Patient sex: M
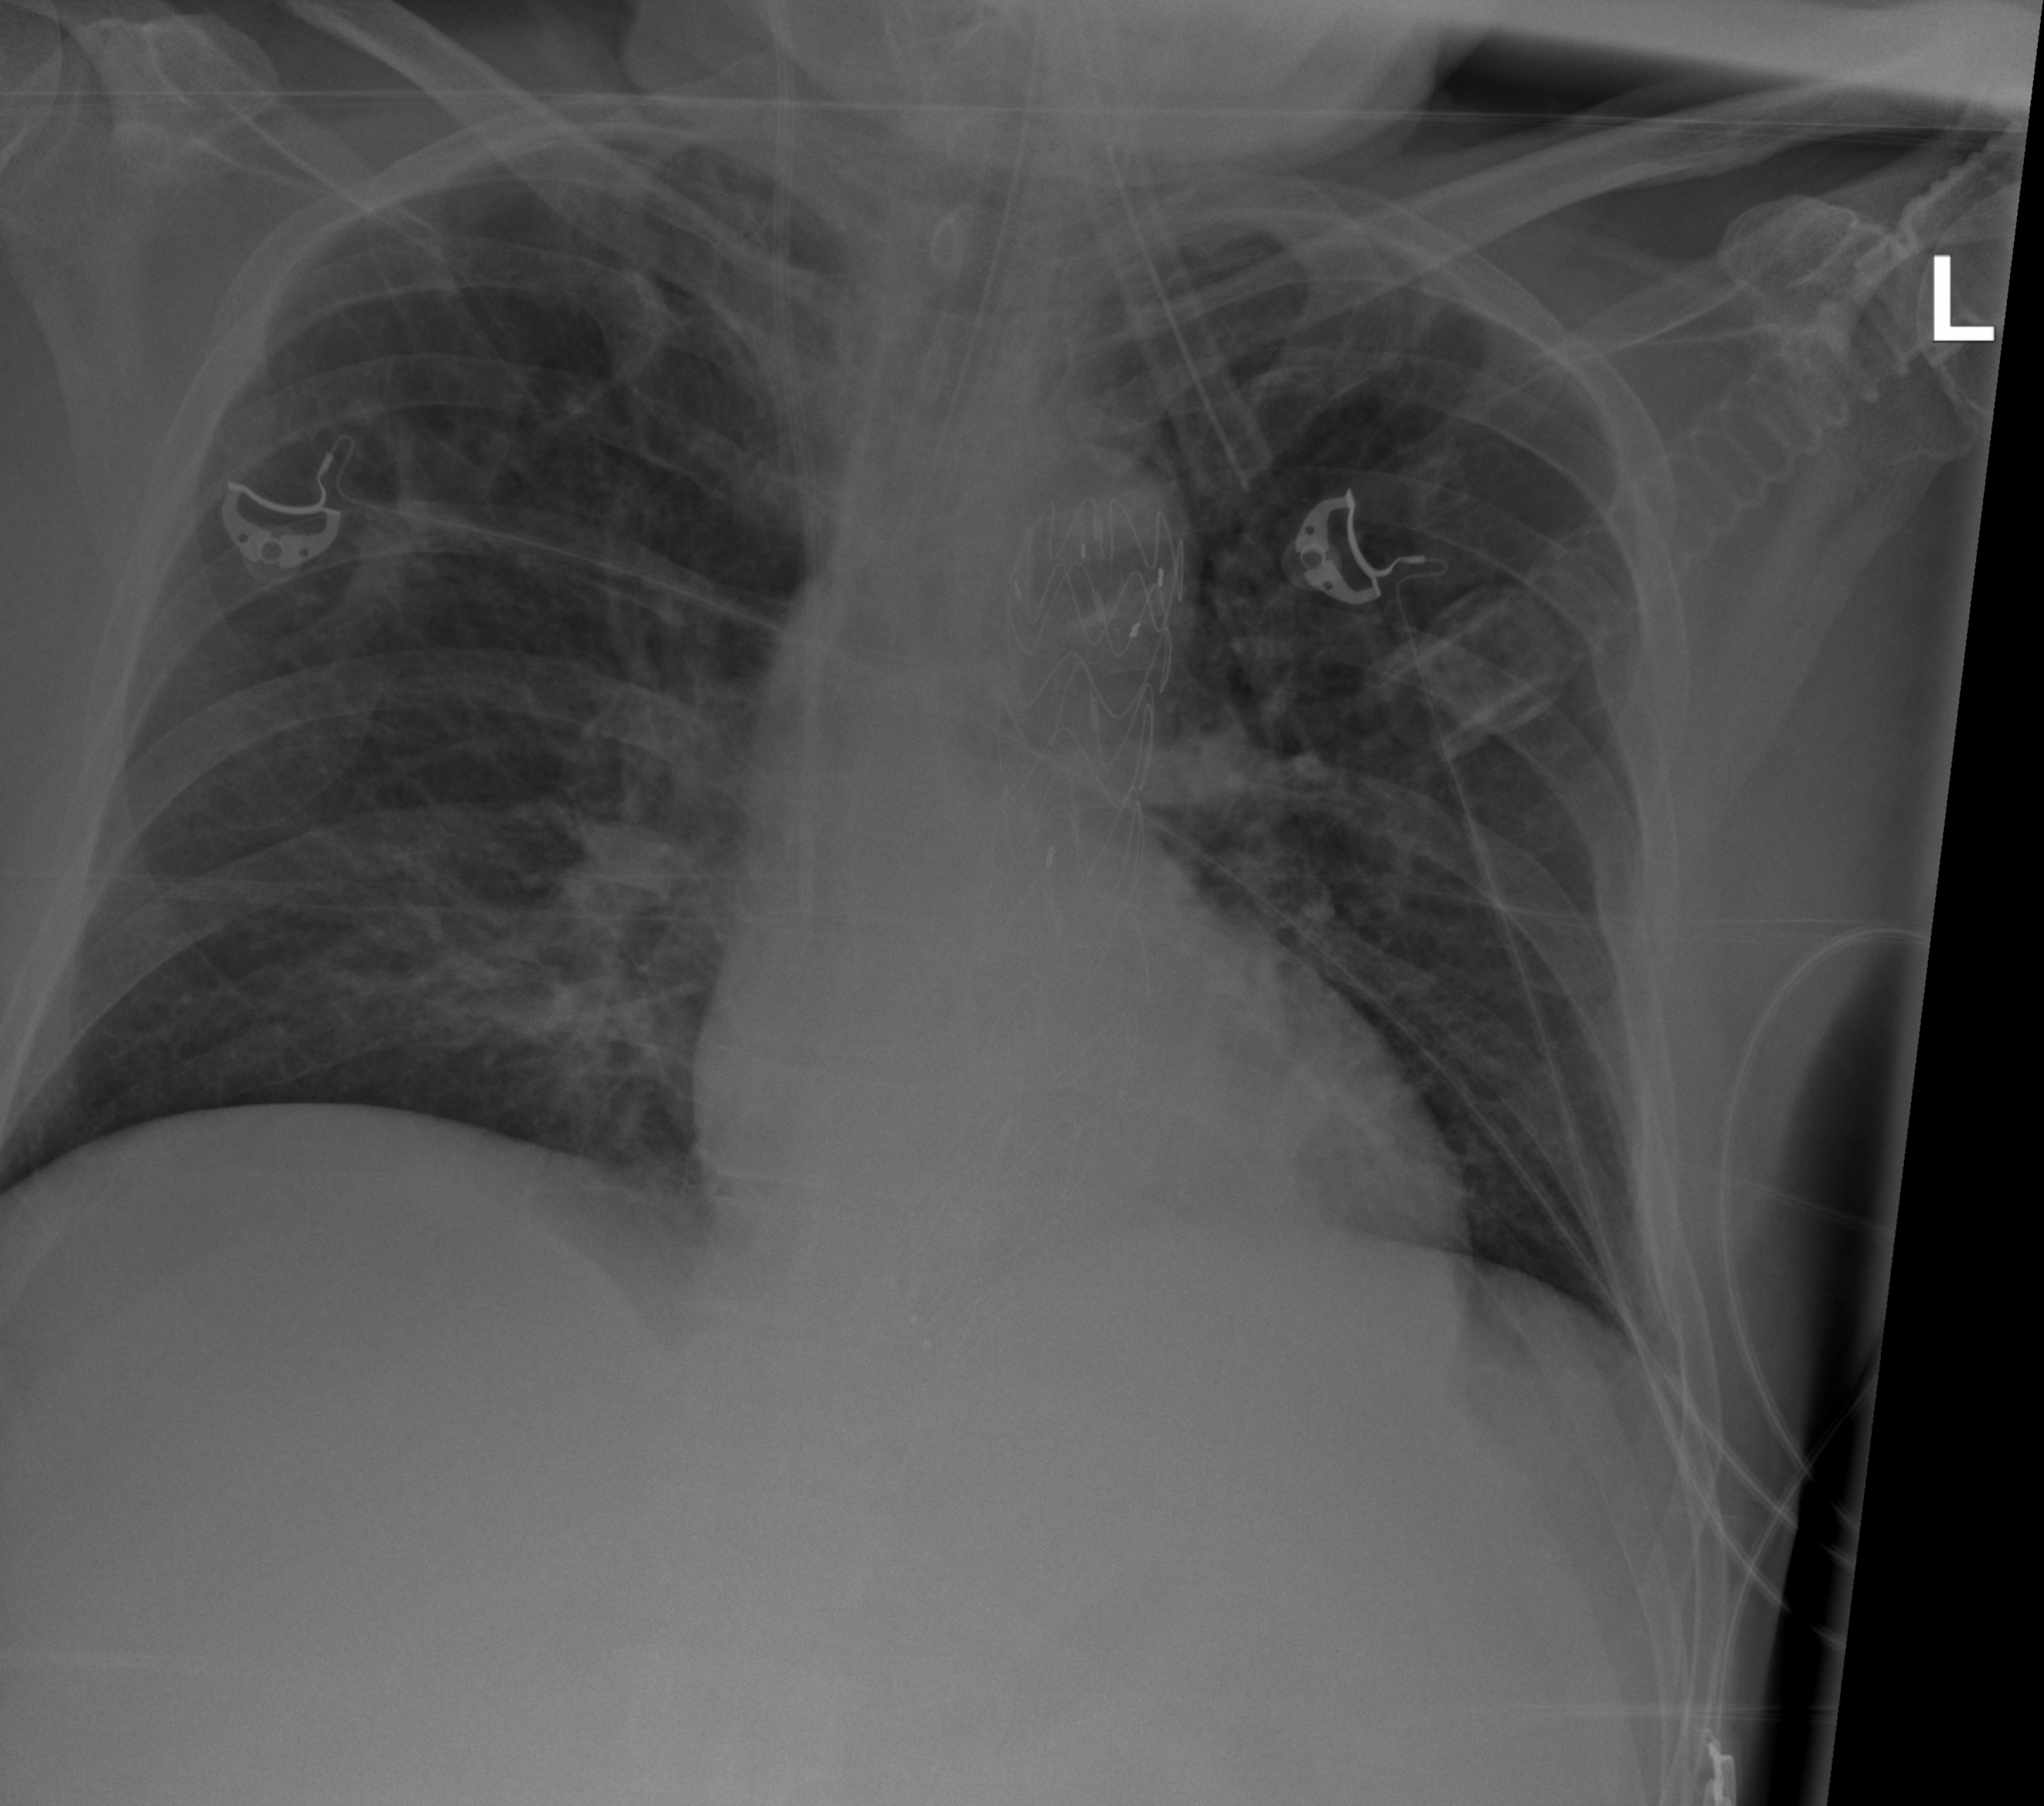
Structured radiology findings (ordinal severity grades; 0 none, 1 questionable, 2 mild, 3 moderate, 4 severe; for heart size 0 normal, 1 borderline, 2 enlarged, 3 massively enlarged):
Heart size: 0
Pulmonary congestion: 0
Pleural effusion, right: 0
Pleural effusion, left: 0
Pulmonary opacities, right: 1
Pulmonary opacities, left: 0
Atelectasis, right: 0
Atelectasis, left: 0